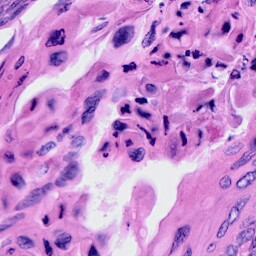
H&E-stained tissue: Cervix